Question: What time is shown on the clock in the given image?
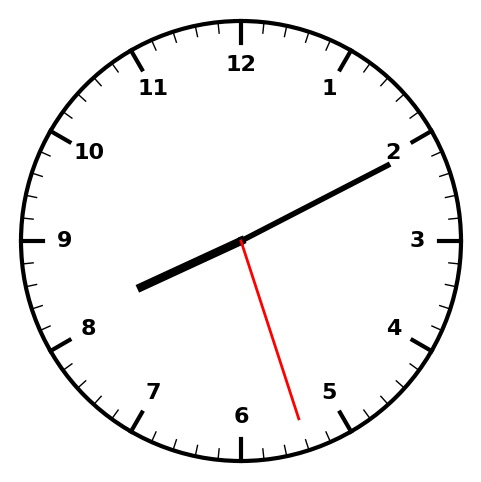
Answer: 08:10:27